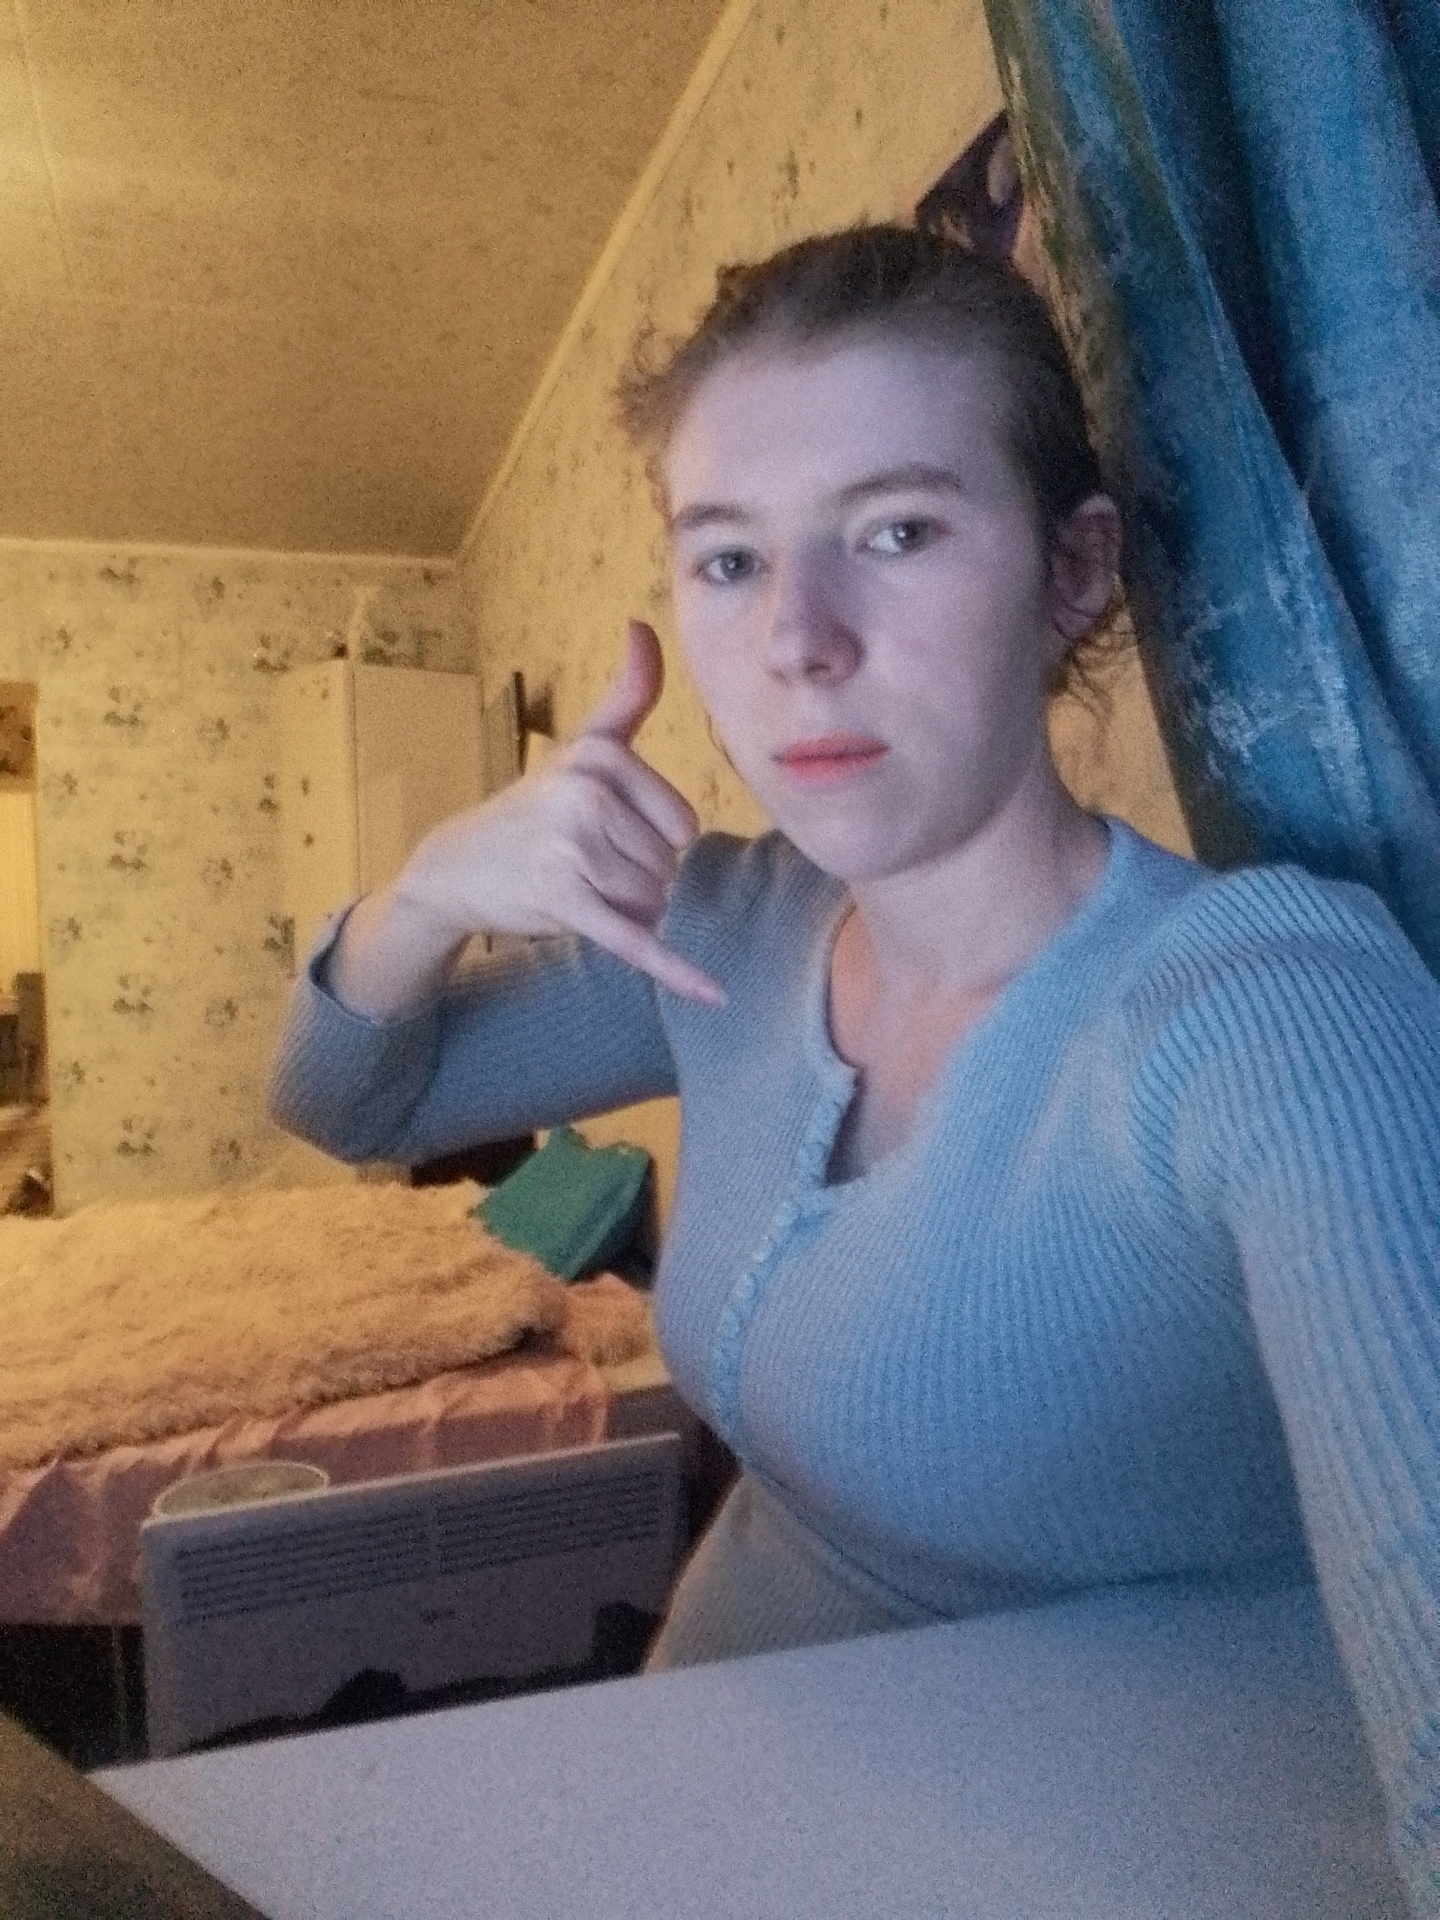
Label: noise